Question: Does anyone know how to comment MenuItems in pygtk?

I'm trying to add 'ALT+F4' to the right of Exit.
Any help is greatly appreciated.
'''
#!/usr/bin/env python
import gtk
class MenuBar(gtk.Window):
def __init__(self):
super(MenuBar, self).__init__()
self.set_position(gtk.WIN_POS_CENTER)
self.set_title("MenuBar")
self.set_size_request(320, 75)
self.set_keep_above(False)
self.connect("destroy", gtk.main_quit, "WM destroy")
mb = gtk.MenuBar()
filemenu = gtk.Menu()
filem = gtk.MenuItem("File")
filem.set_submenu(filemenu)
exit = gtk.MenuItem("Exit")
exit.connect("activate", gtk.main_quit)
filemenu.append(exit)
mb.append(filem)
vbox = gtk.VBox(False, 0)
vbox.pack_start(mb, False, False, 0)
self.add(vbox)
label = gtk.Label('An easy, but simple menubar!')
vbox.pack_start(label, False, False, 10)
self.show_all()
MenuBar()
gtk.main()
'''
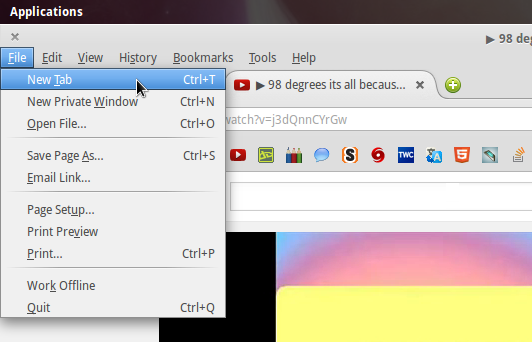
Answer: I've just hit the same problem (well, a couple of days ago). From what I learned, there is a new level of abstraction call GtkActionGroup.
So, the 'legacy' (or old :) way to do menus is to define them the way you did (and me too), by defining the items one by one and attaching handlers. This works fine till you hit the necessity for accelerators.
The 'new' way is to define all the actions you need in your program (independently of how you will activate them), grouped by related functions (hence 'group'ed), then connect each menuitem to its corresponding action. This handy, after getting used to it, because it means you don't have to repeat all the work for a toolbar. You just define each toolbutton, and link it to the same action. And you need to define actions only once (instead of once as shortcut, once in the menu, once in the toolbar, and who knows where else).
I understand this is because gtk maintains a global accelerator map.
<URL> example of how to make menus.
Like gtktextviews and gtktreeviews, menus don't get simpler... But it is mostly one's resistance to change.